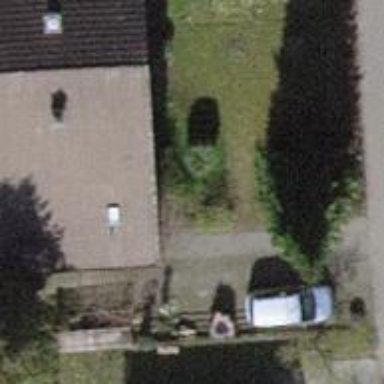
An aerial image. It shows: Semidetached house with tiled roof.